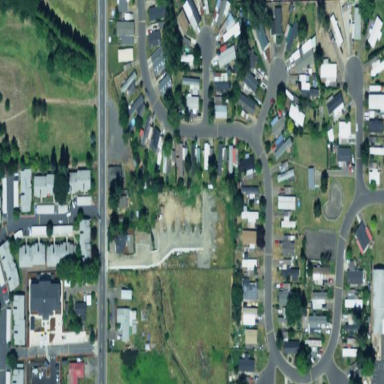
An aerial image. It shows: Residential area known as trailer park.